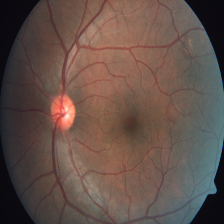
Diabetic retinopathy grade: Severe